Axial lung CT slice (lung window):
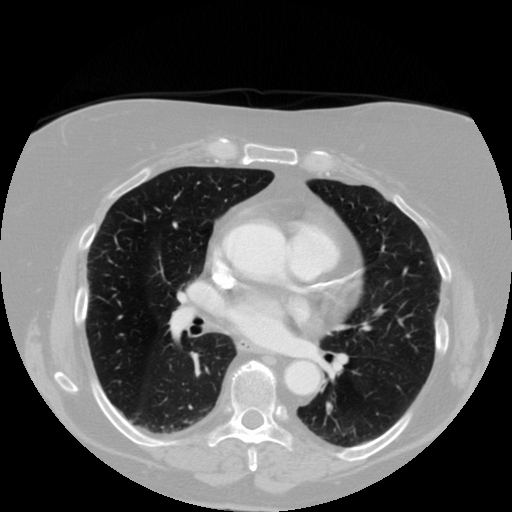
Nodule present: no